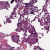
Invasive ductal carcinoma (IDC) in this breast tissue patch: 0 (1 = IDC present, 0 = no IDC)